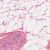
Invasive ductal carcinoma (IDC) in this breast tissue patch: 0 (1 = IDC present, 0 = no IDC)